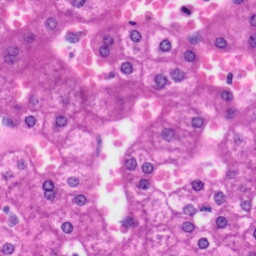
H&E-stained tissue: Liver